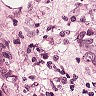
Metastatic tissue present: yes